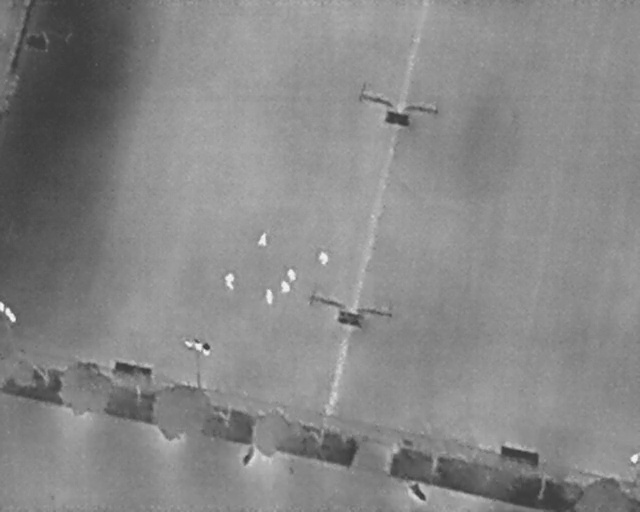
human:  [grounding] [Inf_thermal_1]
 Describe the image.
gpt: In the satellite image, there is  <ref>4 small person </ref> <box>[[39, 45, 42, 47, 2], [44, 52, 46, 54, 2], [43, 55, 45, 56, 2], [40, 57, 43, 58, 2]]</box> located at center,  <ref>2 medium person </ref> <box>[[49, 49, 51, 51, 2], [34, 53, 37, 55, 2]]</box> located at center.